Aerial crown-view tile of a tropical tree (Barro Colorado Island, Panama), acquired 20250915:
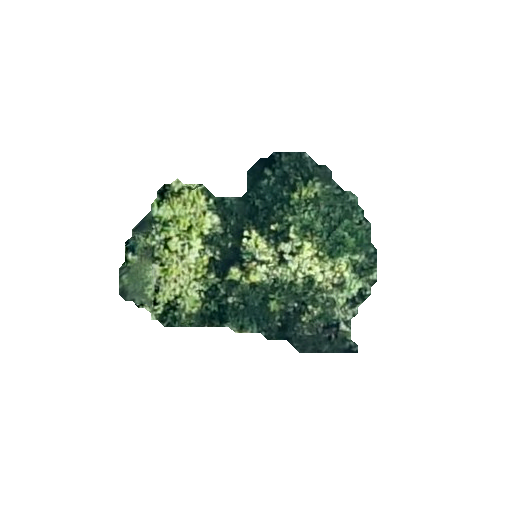
Species: Protium stevensonii
GBIF accepted scientific name: Tetragastris panamensis
Crown area: 51.794 m²